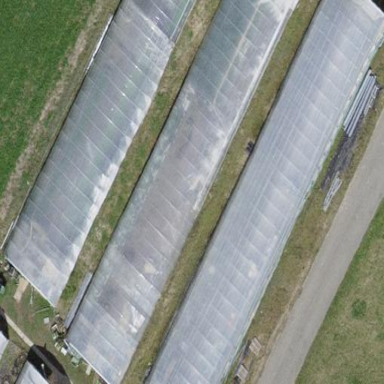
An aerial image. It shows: Greenhouse.